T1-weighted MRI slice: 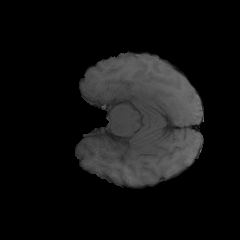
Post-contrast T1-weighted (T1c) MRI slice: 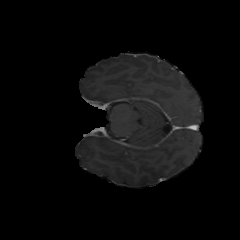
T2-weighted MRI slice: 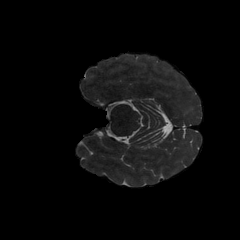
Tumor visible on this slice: no